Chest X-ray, AP view. Patient: 76 years old, sex M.
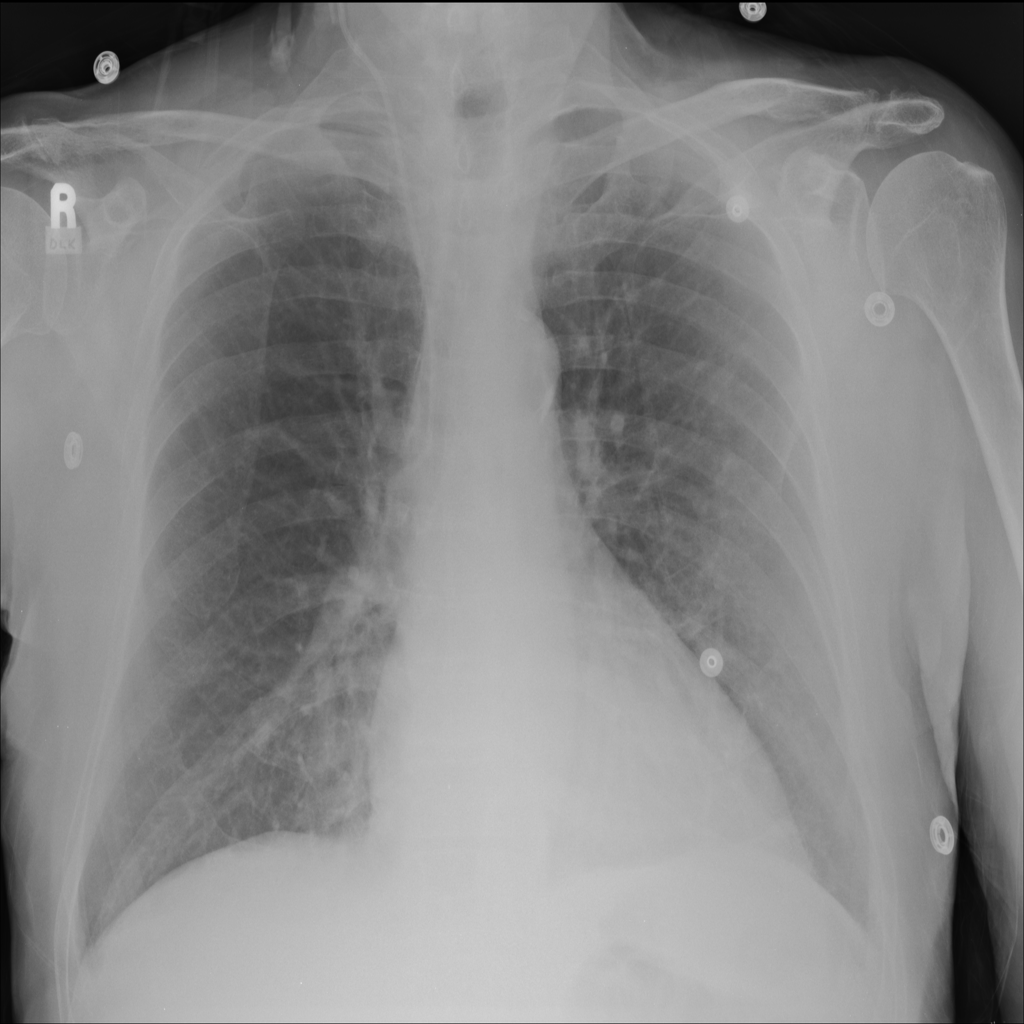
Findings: No Finding